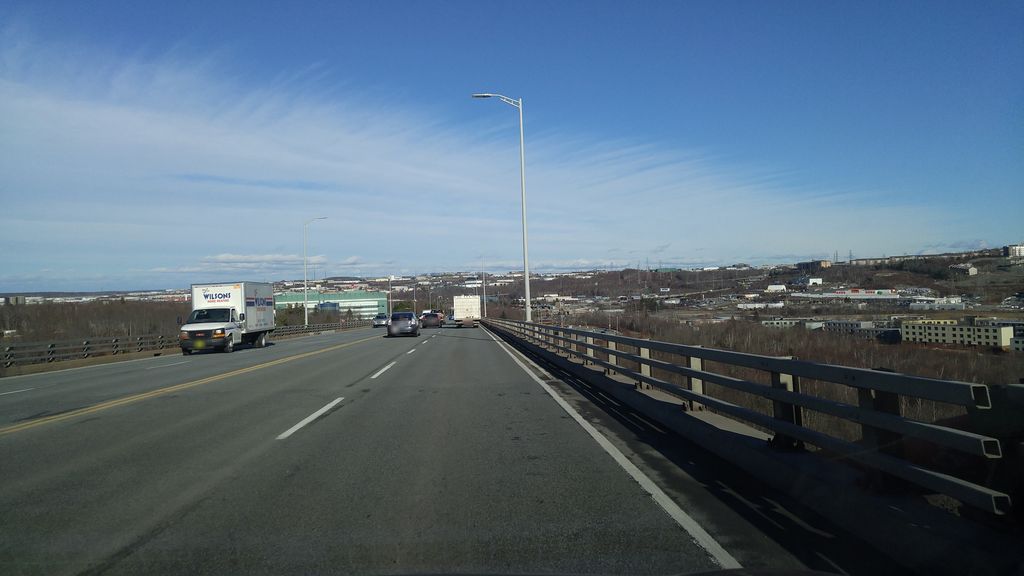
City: halifax